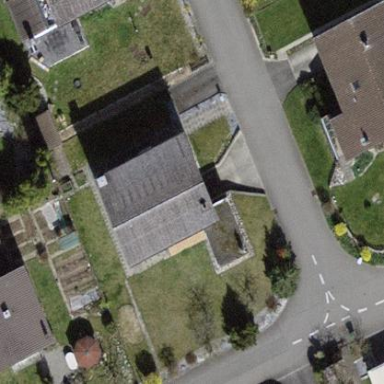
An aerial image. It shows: Building with tile roof.